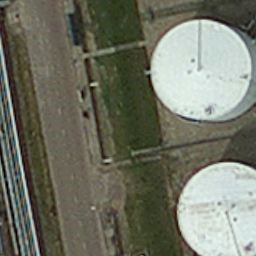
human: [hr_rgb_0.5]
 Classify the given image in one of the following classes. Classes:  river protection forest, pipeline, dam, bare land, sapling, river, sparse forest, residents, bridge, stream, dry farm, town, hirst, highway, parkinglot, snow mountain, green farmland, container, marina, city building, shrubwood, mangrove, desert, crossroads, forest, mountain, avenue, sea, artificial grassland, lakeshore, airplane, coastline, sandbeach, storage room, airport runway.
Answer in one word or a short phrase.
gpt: storage room